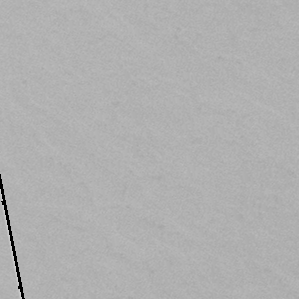
Label: frost